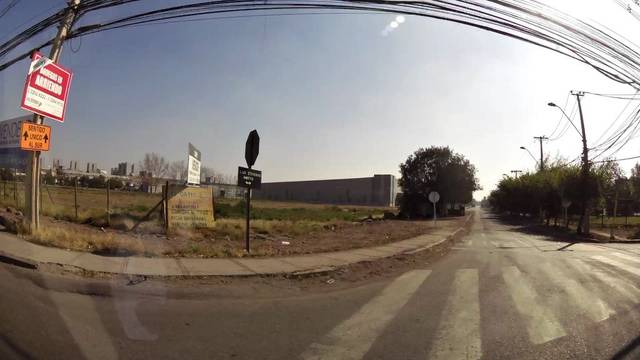
Region: Chile
Coordinates: -33.343, -70.711